Aerial crown-view tile of a tropical tree (Barro Colorado Island, Panama), acquired 20240716:
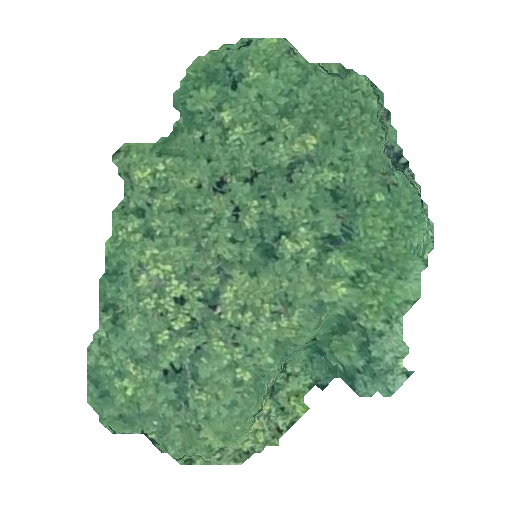
Species: Jacaranda copaia
GBIF accepted scientific name: Jacaranda copaia
Crown area: 165.681 m²